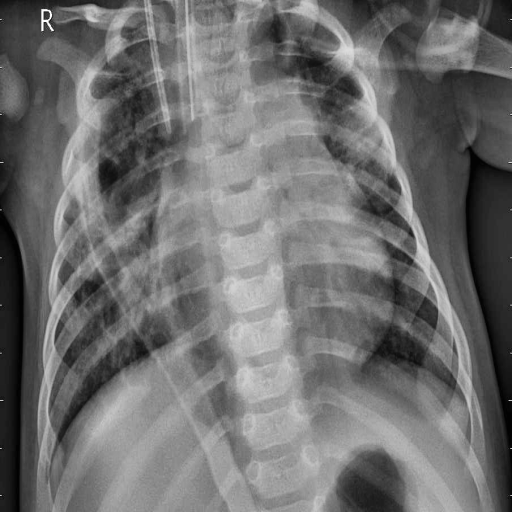
Finding: PNEUMONIA